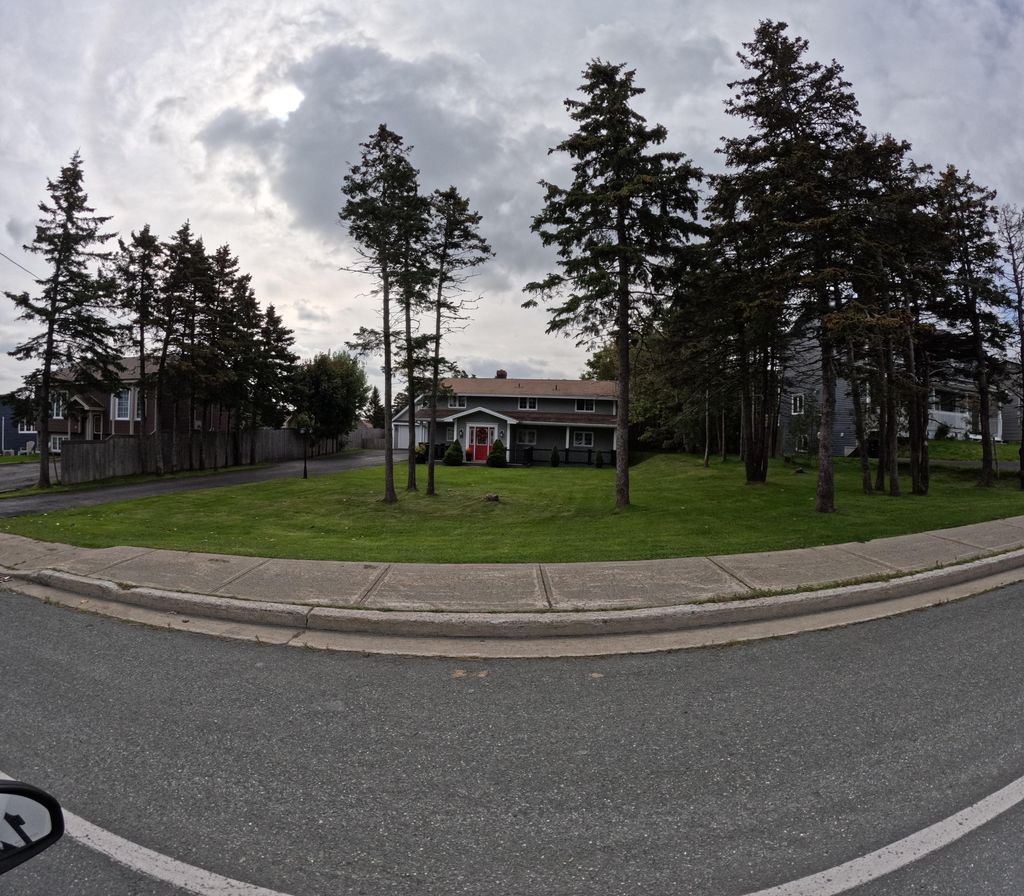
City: st_johns